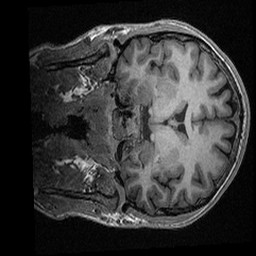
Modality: T1w
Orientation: coronal
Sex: male
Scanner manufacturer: ge
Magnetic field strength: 3 T
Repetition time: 0.0064 s
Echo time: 0.00281 s